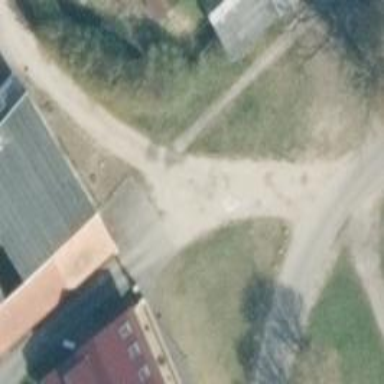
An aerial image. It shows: Service road with compacted surface.